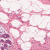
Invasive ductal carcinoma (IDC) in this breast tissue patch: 0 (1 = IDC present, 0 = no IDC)